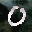
Label: 0